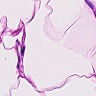
Metastatic tissue present: no